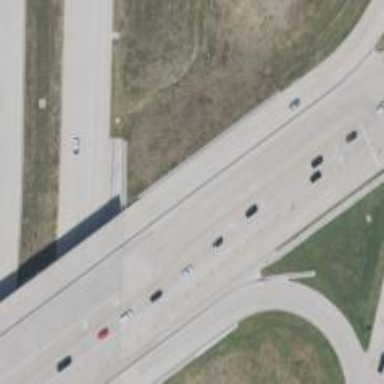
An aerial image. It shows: Secondary link road with bridge.